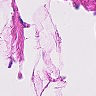
Metastatic tissue present: no